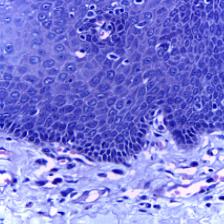
Diagnosis: Normal